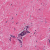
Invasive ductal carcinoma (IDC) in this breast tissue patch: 0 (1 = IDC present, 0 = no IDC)